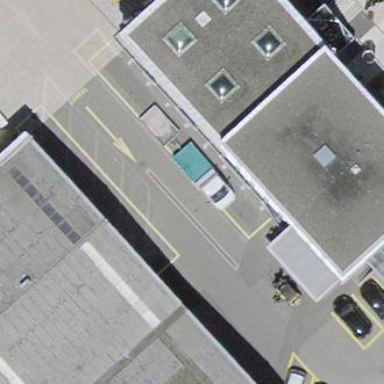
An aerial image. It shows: Commercial building with flat roof.